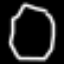
Label: octagon